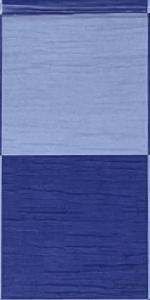
Label: Empty